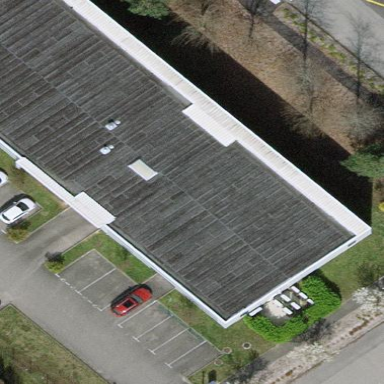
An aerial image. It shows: Office building.